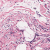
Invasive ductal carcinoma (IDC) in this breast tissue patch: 0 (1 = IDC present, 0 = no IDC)